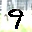
Label: 9